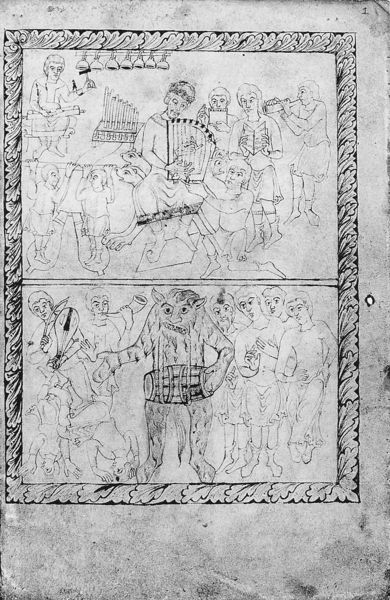
Titel: Psalter
Institution: Cambridge, St. John’s College
Schlagwörter: mann, menschen, frau, männer, schwarz, weiss, zeichnung, fest, ornament, tanz, feier, horn, musik, musiker, papier, könig, spielen, musizieren, tusch, buch, seite, fass, trommel, flöte, geige, sänger, mythos, mittelalter, mandoline, harfe, david, bär, leier, panflöte, ungeheuer, handschrift, legende, monster, harve, sagen, buchmalerei, bestie, harfenspieler, altertum, codex, biest, salomon, goliath, minotauris